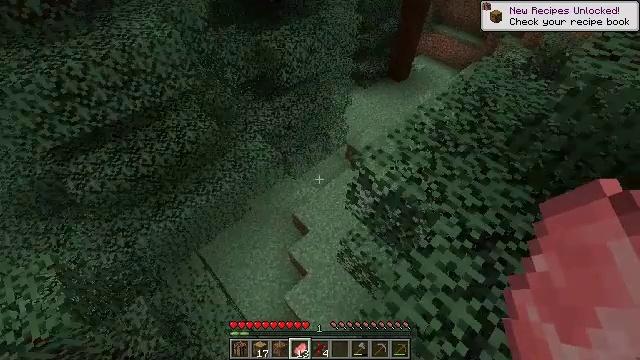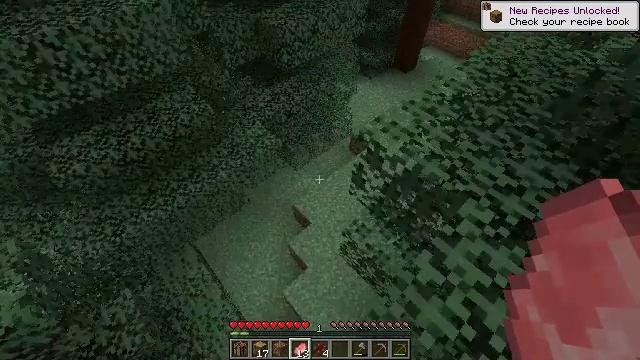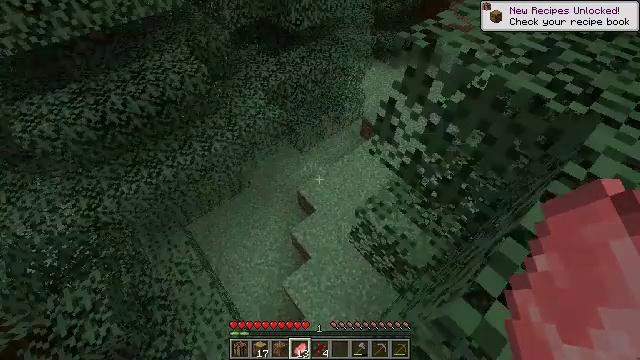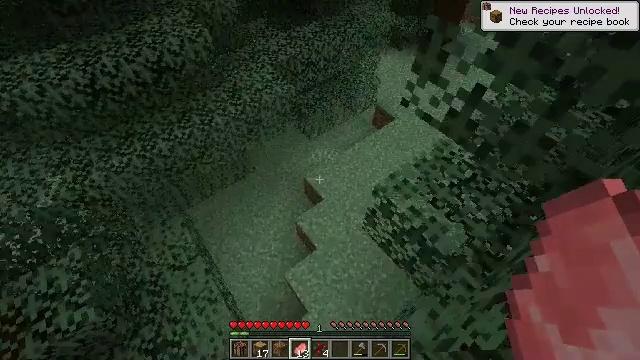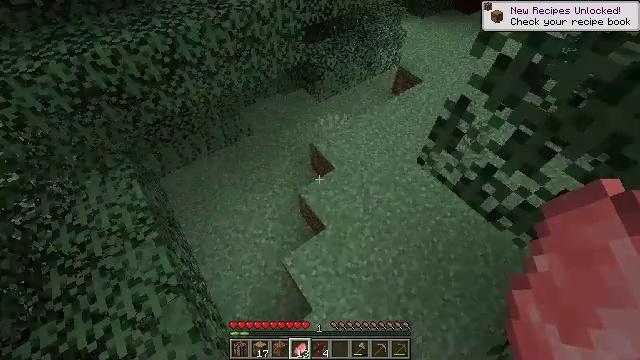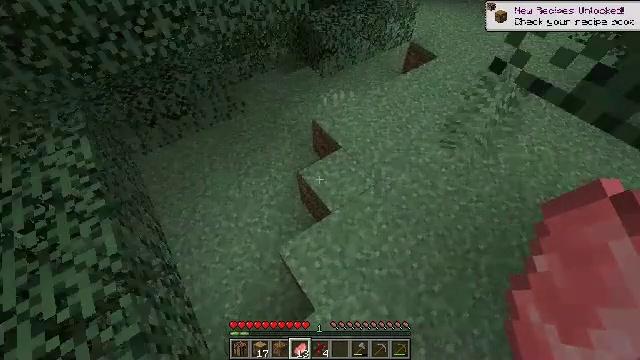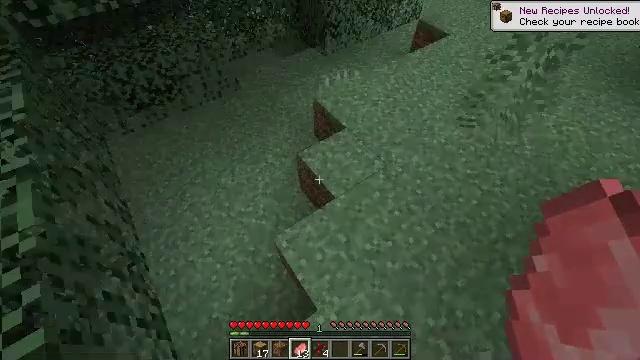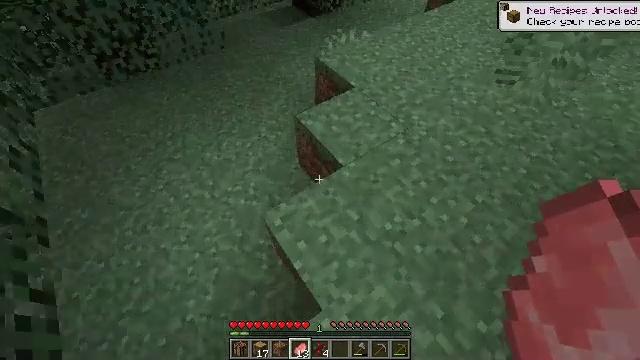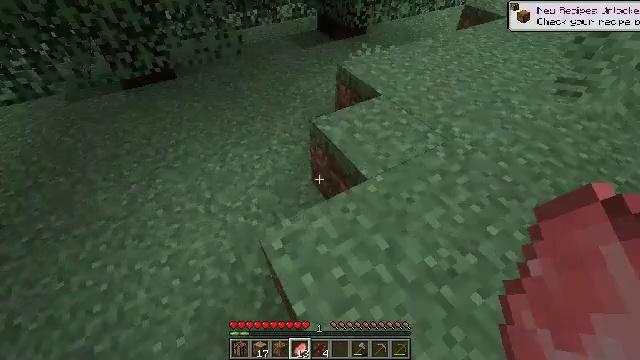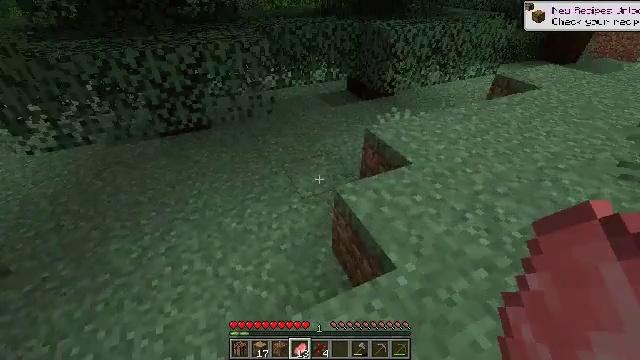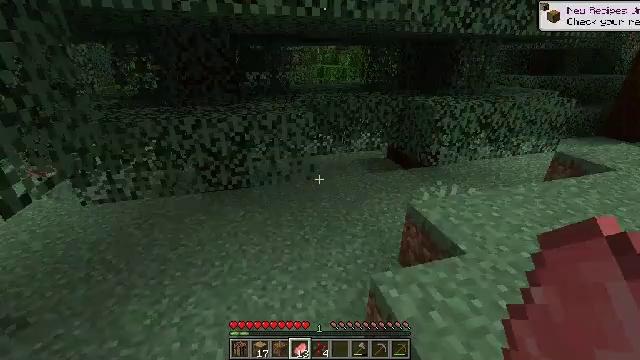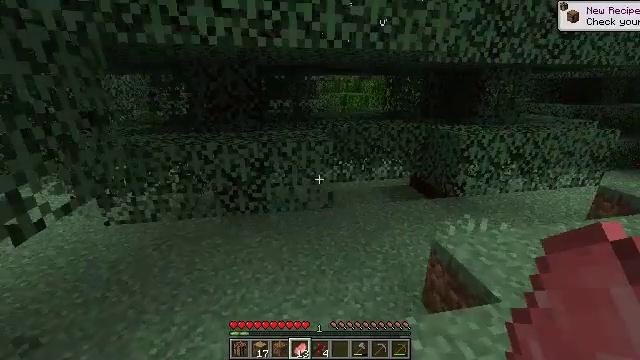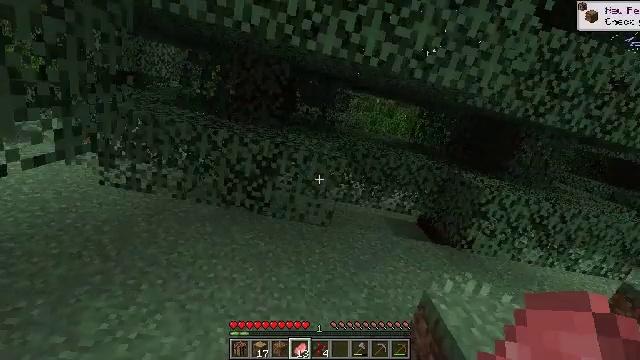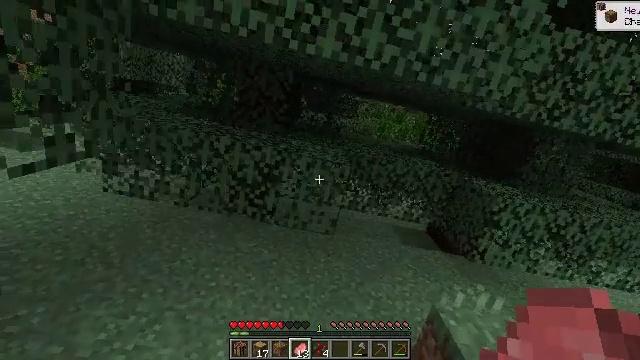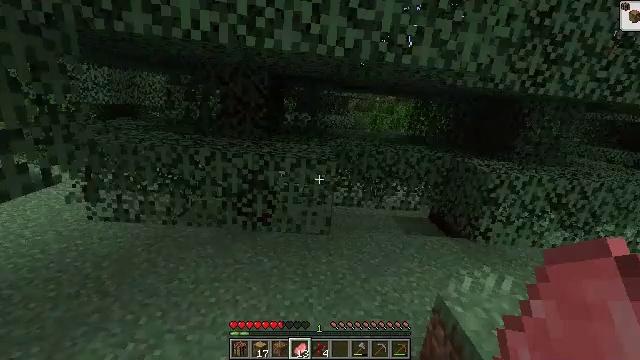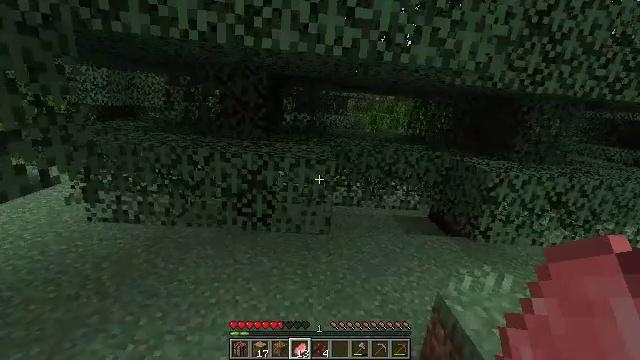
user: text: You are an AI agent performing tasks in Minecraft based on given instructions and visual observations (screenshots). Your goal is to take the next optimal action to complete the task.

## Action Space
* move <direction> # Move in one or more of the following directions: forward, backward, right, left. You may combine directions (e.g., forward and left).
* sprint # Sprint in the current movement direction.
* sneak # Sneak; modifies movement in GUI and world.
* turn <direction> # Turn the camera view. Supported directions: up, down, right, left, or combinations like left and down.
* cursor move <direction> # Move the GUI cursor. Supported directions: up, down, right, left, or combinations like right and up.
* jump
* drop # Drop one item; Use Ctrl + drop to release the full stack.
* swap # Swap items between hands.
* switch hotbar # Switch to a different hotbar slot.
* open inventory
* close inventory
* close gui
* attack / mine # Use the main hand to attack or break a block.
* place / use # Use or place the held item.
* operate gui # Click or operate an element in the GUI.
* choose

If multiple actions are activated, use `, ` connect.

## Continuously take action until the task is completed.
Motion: motion action
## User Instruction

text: Destroy the purple bed to collect it.
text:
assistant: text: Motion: move forward
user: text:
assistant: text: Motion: move forward, turn left and down
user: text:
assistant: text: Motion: move forward, turn left
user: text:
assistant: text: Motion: move forward, turn left
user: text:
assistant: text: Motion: move forward
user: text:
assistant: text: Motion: move forward
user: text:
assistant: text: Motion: move forward
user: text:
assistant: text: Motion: move forward, turn left and up
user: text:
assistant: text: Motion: move forward, turn left and up
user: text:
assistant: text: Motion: move forward, turn left and up
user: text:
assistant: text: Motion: move forward and move right, turn left and up
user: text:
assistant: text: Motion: move forward and move right, turn left and up
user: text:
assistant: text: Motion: move forward and move right, turn left
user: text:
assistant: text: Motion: move right
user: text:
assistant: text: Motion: move right
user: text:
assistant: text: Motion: move right
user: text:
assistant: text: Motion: move right
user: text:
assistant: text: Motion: move right
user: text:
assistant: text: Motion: move right
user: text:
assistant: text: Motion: move forward and move right
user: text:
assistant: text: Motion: move forward and move right, turn right and down
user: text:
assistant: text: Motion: move forward and move right, turn right and up
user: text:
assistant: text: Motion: move right, turn right and up
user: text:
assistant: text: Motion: move forward and move right, turn right and up
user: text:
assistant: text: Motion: move forward and move right
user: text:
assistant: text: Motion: move forward and move right
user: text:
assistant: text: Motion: move forward and move right
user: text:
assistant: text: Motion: move forward and move right, turn right
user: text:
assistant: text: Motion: move forward and move right, turn right
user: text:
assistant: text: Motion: move forward and move right, turn right